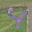
Label: 4